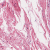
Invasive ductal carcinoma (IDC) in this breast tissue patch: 0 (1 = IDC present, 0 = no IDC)